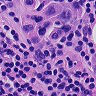
Metastatic tissue present: yes